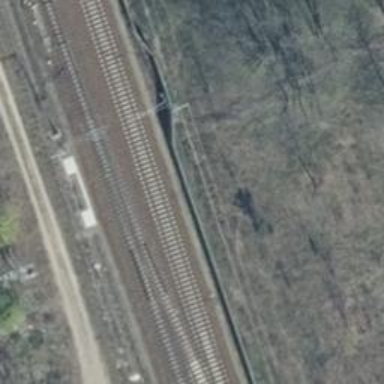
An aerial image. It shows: Railway track with contact line for electrification.